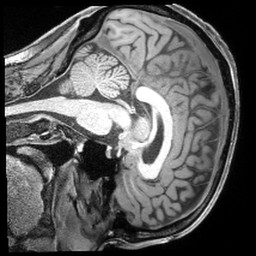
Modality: T1w
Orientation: sagittal
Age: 46
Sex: male
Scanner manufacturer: siemens
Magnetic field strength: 3 T
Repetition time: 2.4 s
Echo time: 0.00195 s